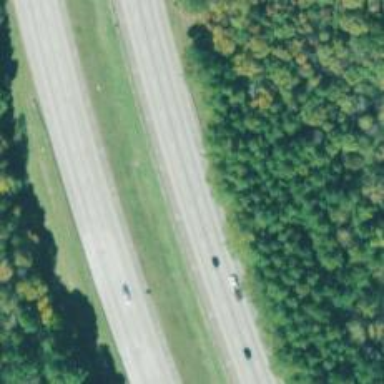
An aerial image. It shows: View of motorway.